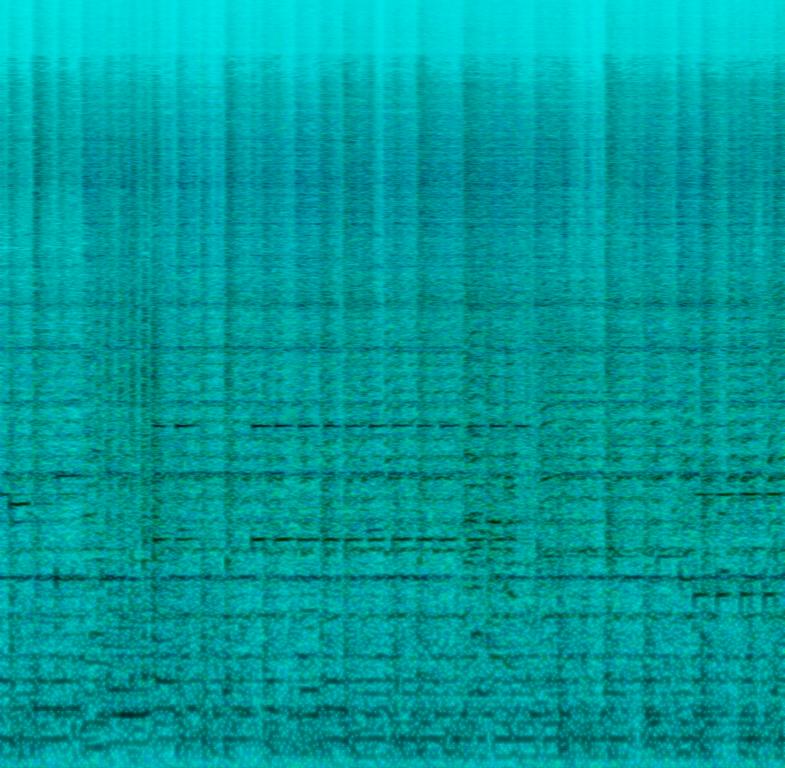
The song is an instrumental. The tempo is fast with trumpets playing percussively along with other brass instruments, piano accompaniment, groovy bass line  jazz drumming rhythm. The song is energetic and passionate. The song is a retro big band jazz classic with poor audio quality.